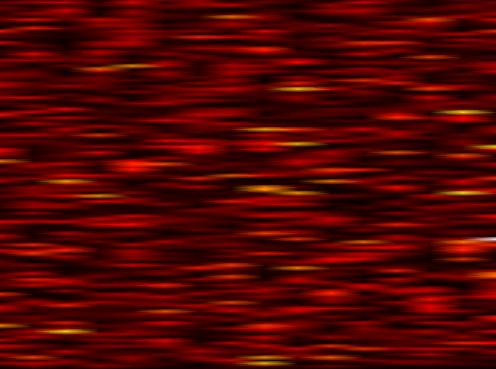
Label: WOLA